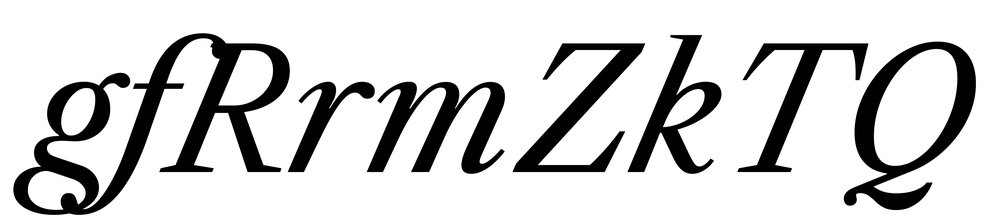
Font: LibreCaslonText-Italic_Italic